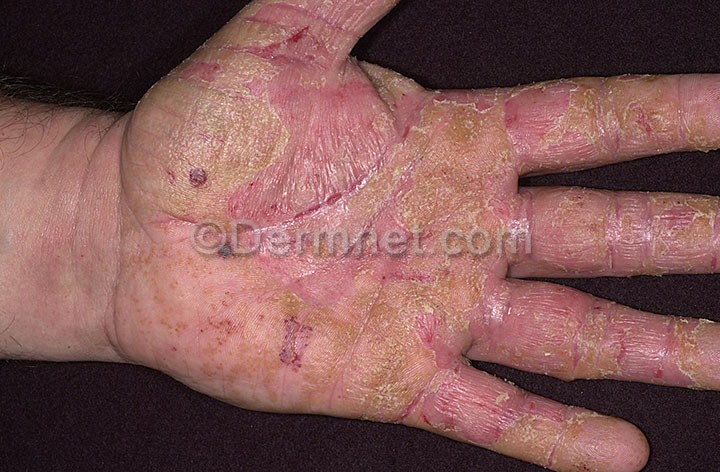
Disease: Eczema Photos